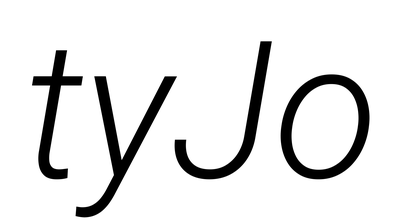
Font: Roboto-Italic_Light_Italic